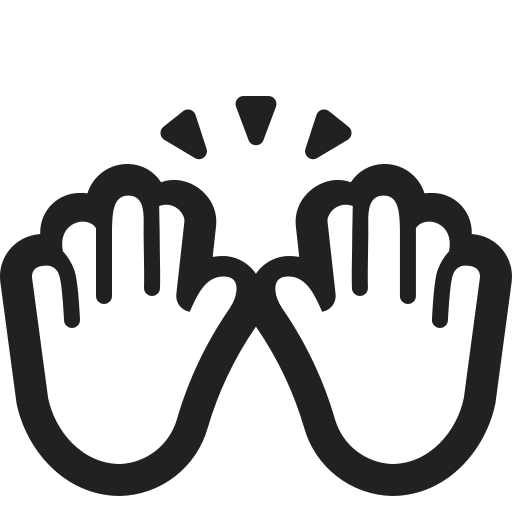
raising hands high contrast default